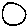
Label: circle